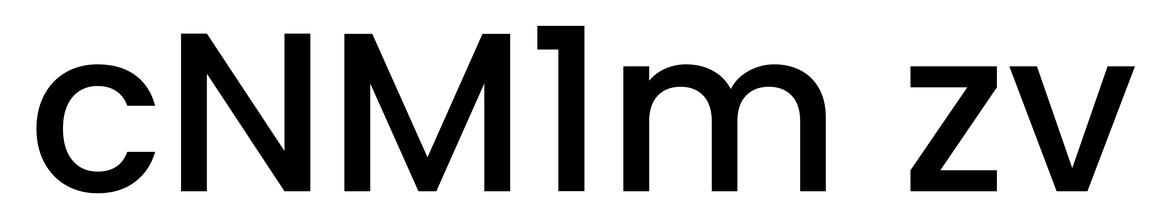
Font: Poppins-Medium